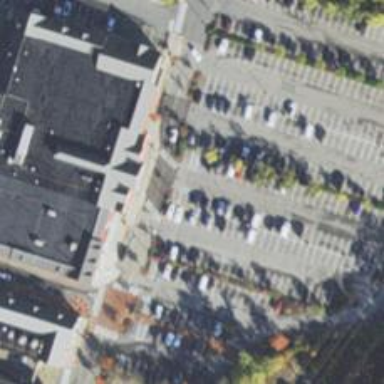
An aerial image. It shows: Parking space.